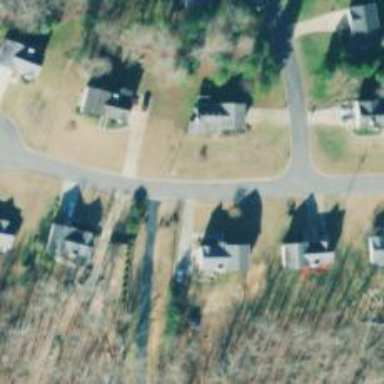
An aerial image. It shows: Residential road.